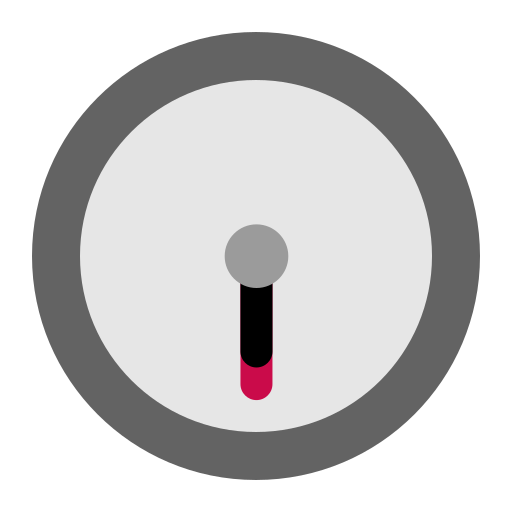
six thirty flat